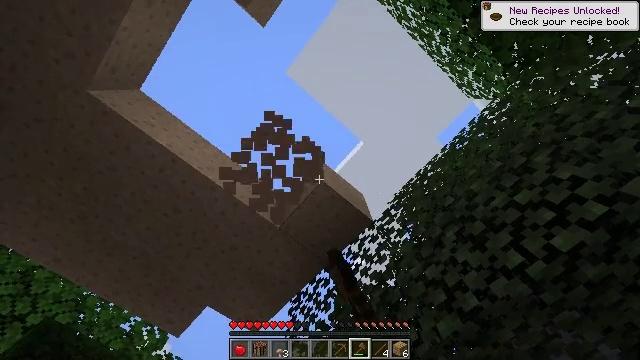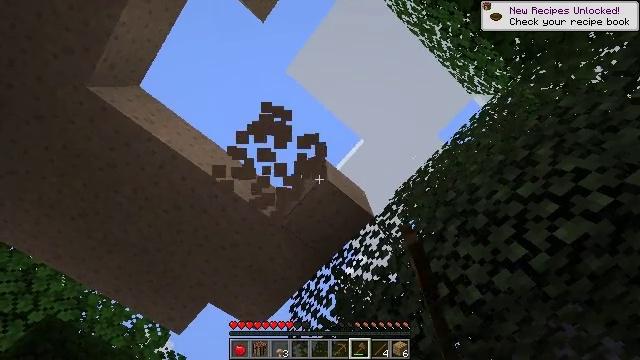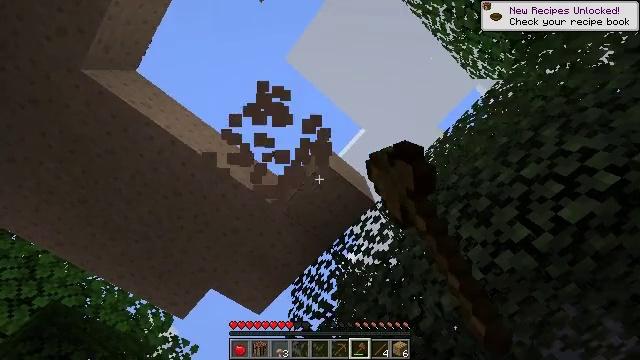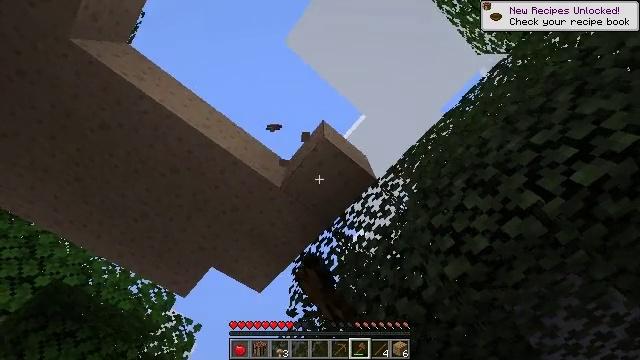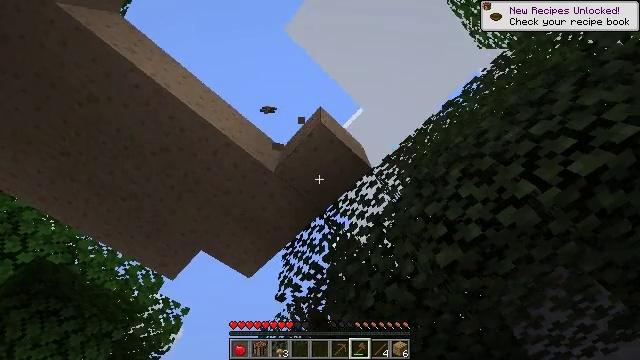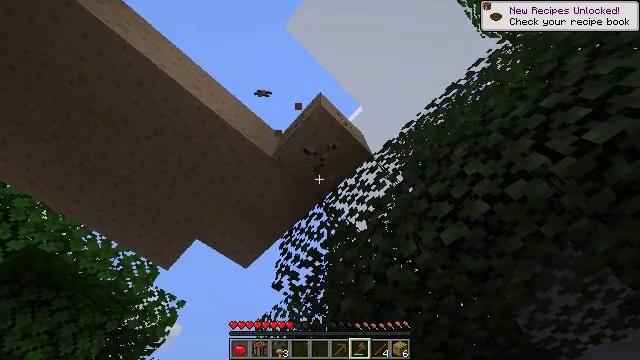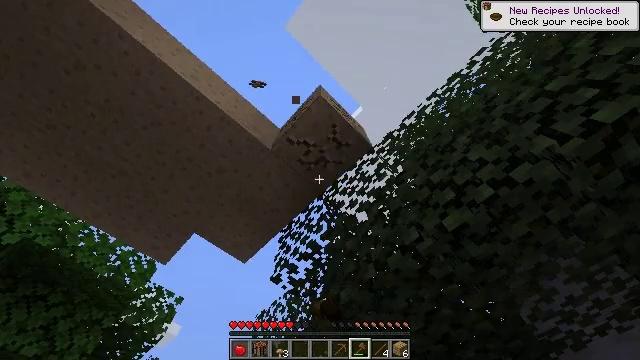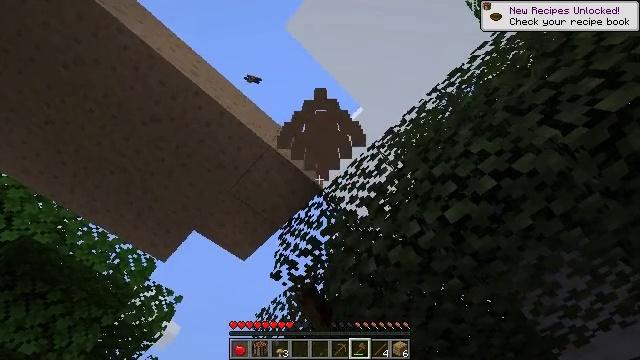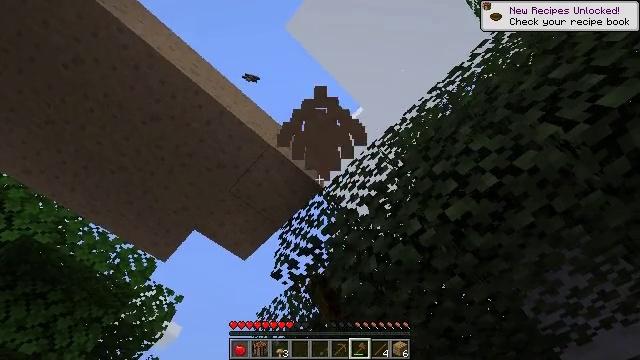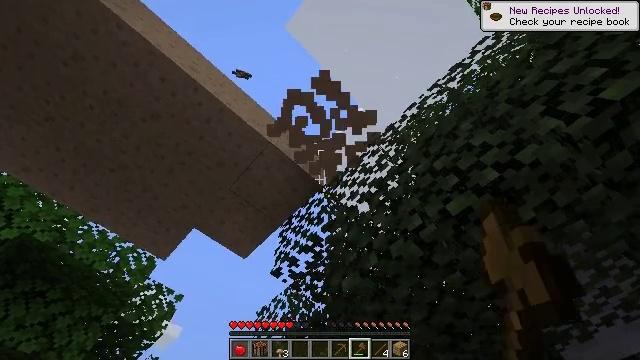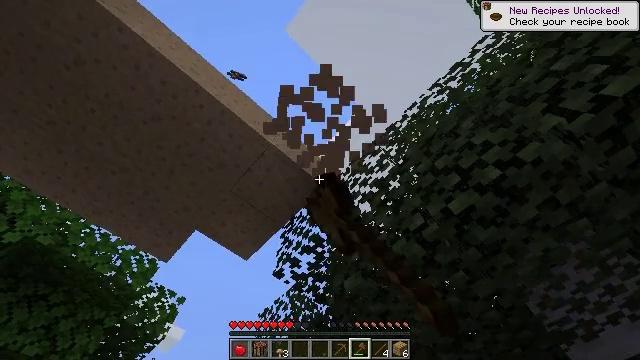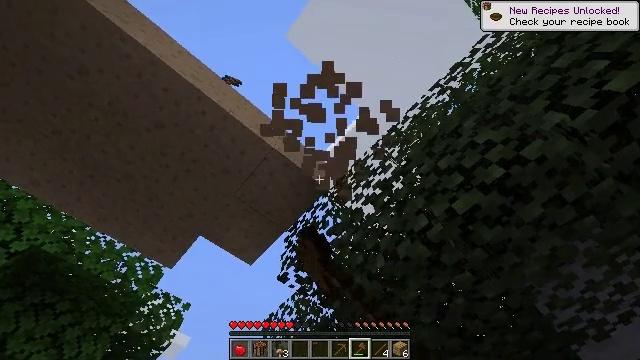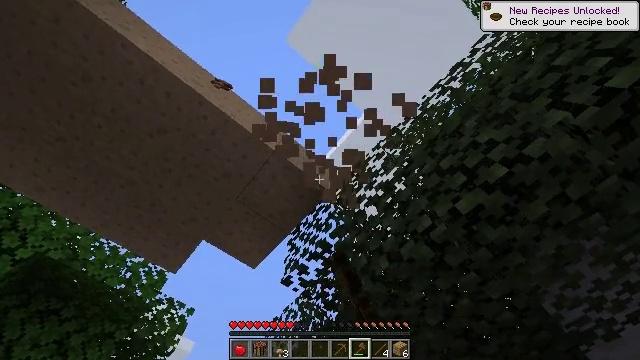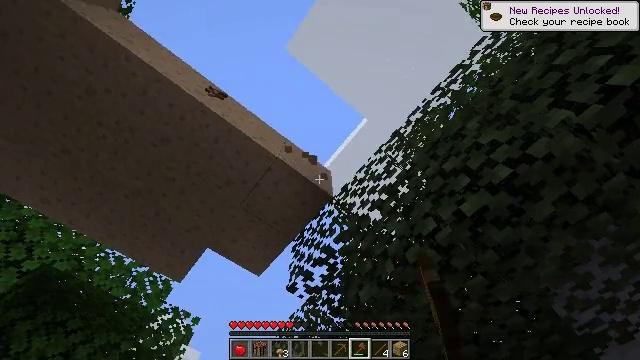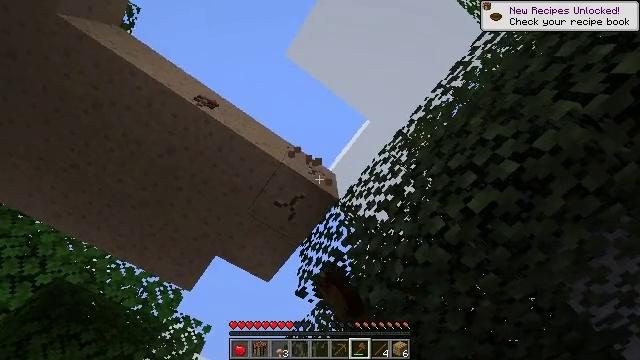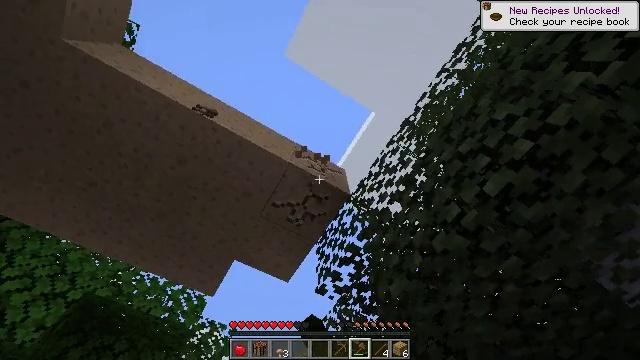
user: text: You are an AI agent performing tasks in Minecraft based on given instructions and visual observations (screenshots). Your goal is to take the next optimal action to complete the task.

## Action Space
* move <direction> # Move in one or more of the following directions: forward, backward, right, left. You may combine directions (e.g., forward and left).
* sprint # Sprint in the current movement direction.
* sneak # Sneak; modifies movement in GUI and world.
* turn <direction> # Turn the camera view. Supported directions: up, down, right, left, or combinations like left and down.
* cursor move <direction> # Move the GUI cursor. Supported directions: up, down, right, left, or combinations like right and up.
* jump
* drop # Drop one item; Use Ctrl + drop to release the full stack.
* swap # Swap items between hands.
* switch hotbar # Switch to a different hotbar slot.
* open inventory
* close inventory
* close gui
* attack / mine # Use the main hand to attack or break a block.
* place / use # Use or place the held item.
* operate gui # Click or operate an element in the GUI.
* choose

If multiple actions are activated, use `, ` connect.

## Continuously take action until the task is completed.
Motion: motion action
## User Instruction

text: Destroy the brown mushroom block for resources.
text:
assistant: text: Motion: move forward, attack / mine
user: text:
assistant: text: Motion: move forward, turn down
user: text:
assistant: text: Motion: move forward, turn down
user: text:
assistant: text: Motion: move forward, turn right and down, attack / mine
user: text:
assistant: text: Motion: attack / mine
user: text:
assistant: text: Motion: attack / mine
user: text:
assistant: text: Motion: attack / mine
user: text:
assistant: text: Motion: attack / mine
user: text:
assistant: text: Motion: attack / mine
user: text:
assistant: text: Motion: attack / mine
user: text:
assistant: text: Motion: turn left, attack / mine
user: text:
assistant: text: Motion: turn left, attack / mine
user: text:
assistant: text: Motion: turn left and up, attack / mine
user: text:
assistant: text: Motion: turn left, attack / mine
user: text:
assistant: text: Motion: turn left, attack / mine
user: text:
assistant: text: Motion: turn left
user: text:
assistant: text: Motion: move left
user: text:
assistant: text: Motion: move forward and move left, attack / mine
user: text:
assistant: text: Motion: move forward and move left, turn right, attack / mine
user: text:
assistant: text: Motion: move forward, turn right, attack / mine
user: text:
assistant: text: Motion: turn right, attack / mine
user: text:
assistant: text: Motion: attack / mine
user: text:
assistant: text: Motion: attack / mine
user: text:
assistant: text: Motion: attack / mine
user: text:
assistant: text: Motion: attack / mine